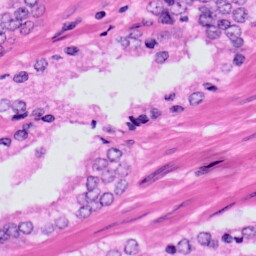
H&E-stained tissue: Prostate